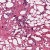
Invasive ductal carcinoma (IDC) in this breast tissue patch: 1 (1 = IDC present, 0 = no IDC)